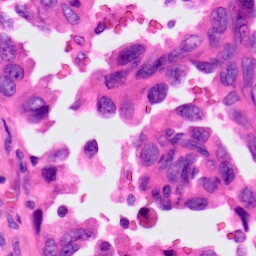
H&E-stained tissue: Lung